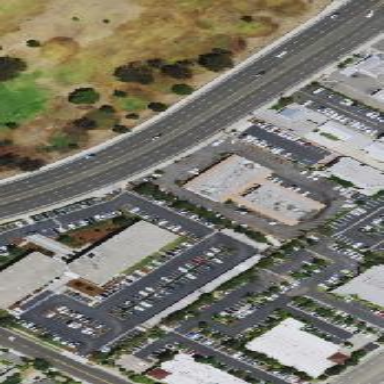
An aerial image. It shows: Retail area.